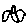
Label: bird